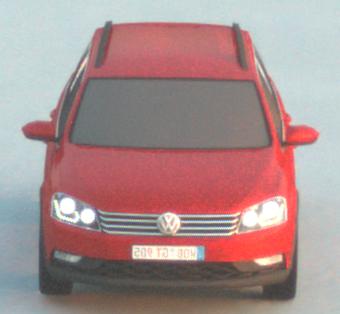
Make: VW
Model: Passat Alltrack 1.8 TSI
Detailed model: Passat (B7) Alltrack
Model produced from: 2012/03
Model produced until: 2013/06
Doors: 5
Color: red
Road condition: dry road
Daytime: sunrise or sunset
Contrast: medium contrast